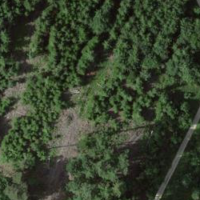
EUNIS habitat code: 41
Species observed at this site:
Tussilago farfara